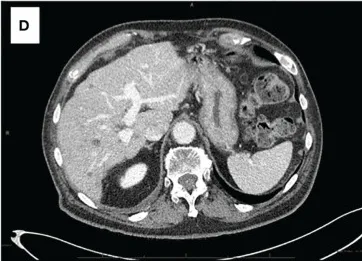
CT of the chest and abdomen pre and post treatment with combination nibolumab and ipiliimumab. (C) Numerous hepatic metastasis and retroperitoneal lymphadenopathy with the largest hepatic lesion measuring 3.7 cm.
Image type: radiology (ct)